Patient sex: M
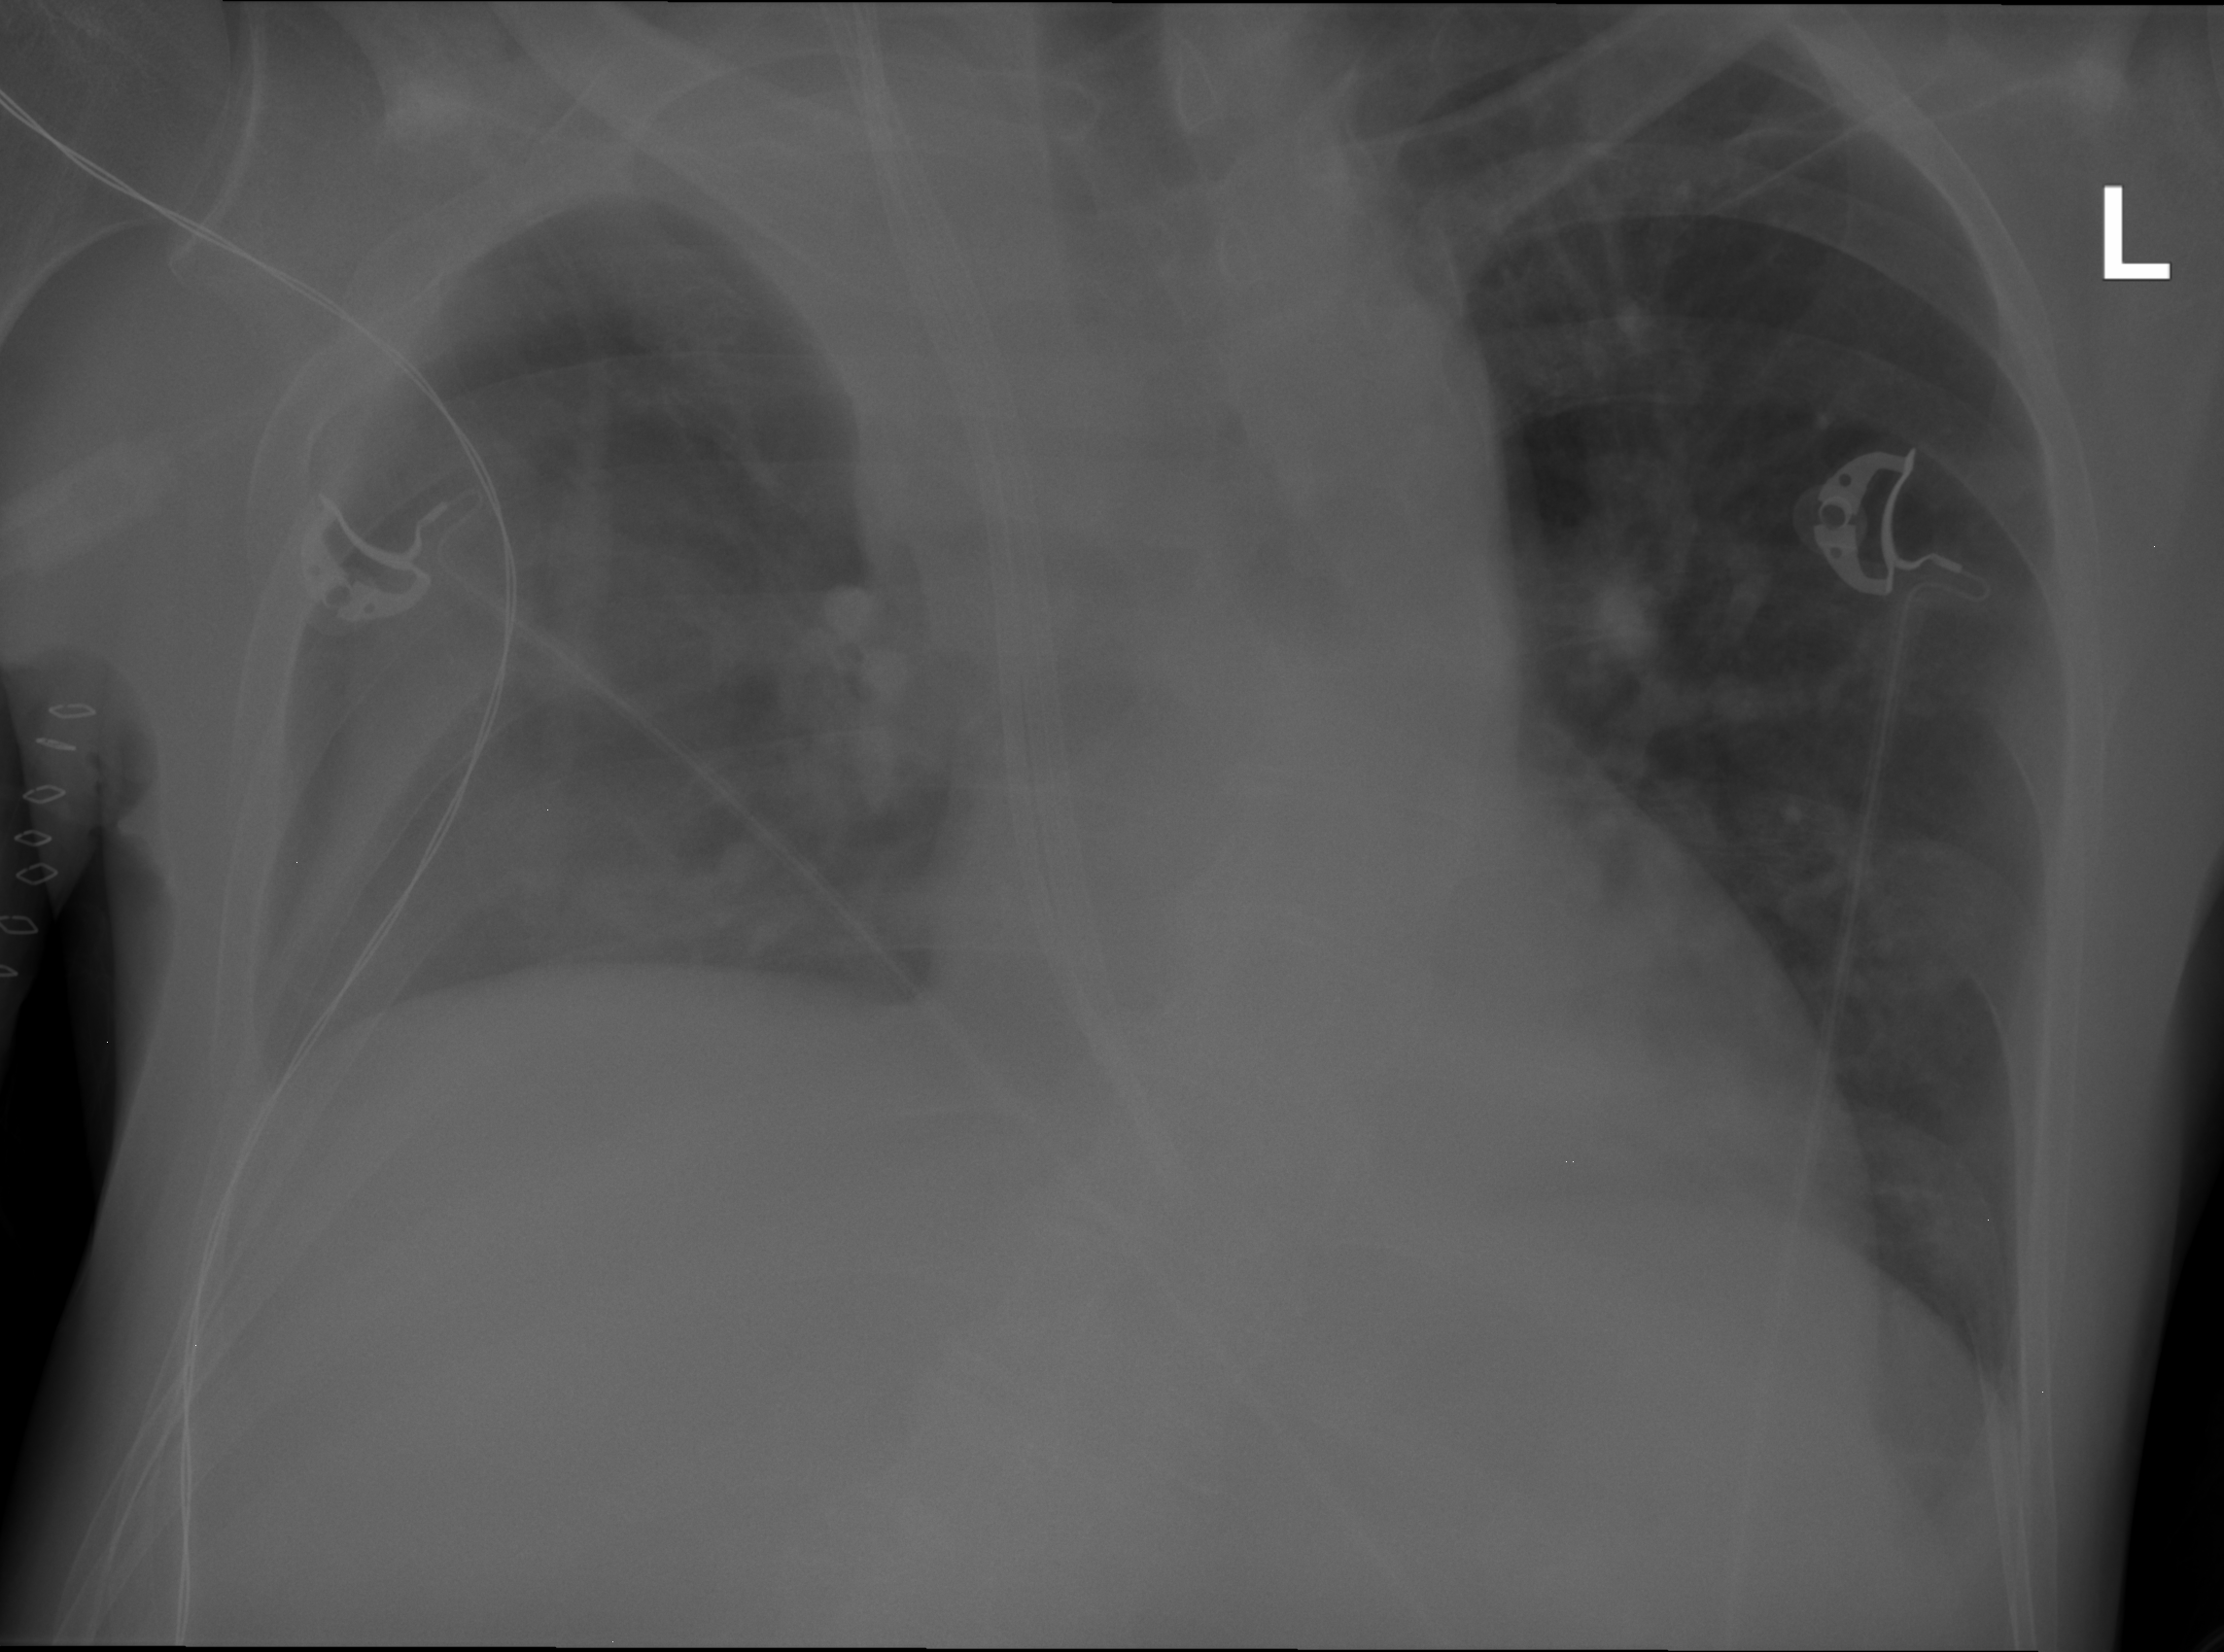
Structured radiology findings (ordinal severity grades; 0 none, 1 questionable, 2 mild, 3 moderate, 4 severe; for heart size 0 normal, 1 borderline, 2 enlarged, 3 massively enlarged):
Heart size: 0
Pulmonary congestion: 2
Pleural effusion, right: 1
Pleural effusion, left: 0
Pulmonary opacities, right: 0
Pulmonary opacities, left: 0
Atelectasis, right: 0
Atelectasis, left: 0